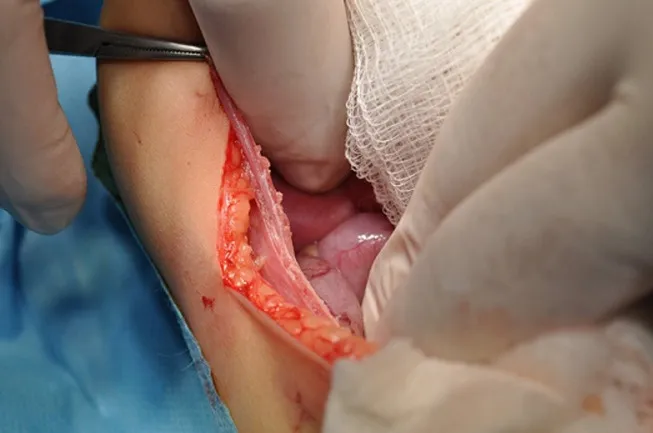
herniated intestinal loops.
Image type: medical_photograph (other_medical_photograph)